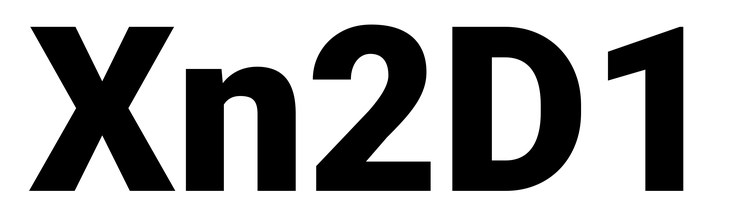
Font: Roboto_Black